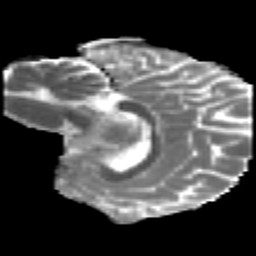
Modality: MD
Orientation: sagittal
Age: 24
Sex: male
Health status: healthy
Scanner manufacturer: philips
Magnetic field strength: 3 T
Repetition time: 10.623 s
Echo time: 0.07044 s